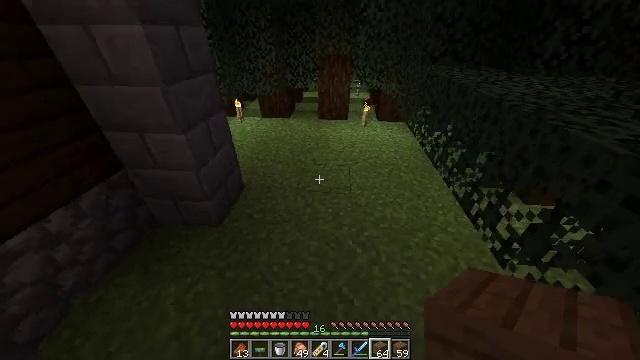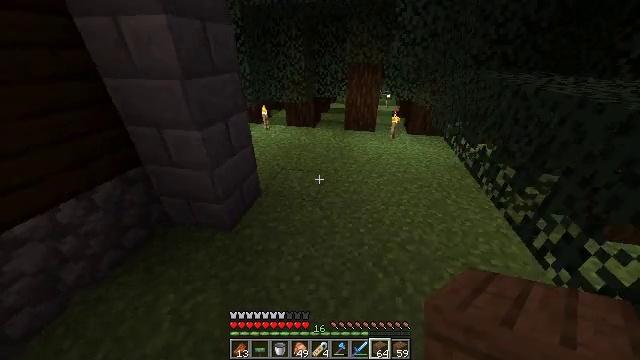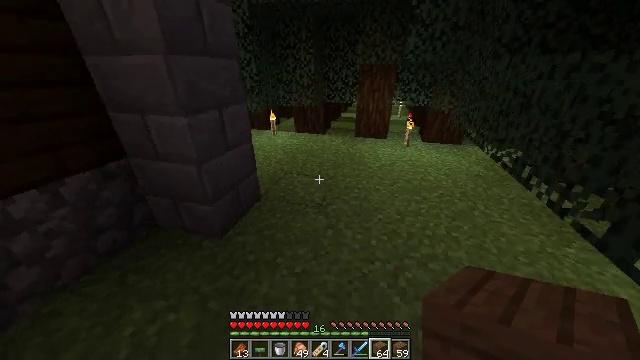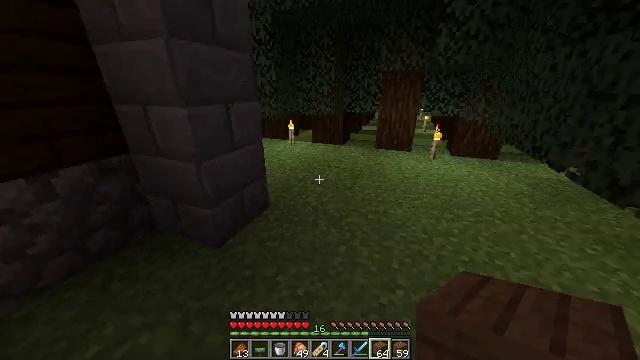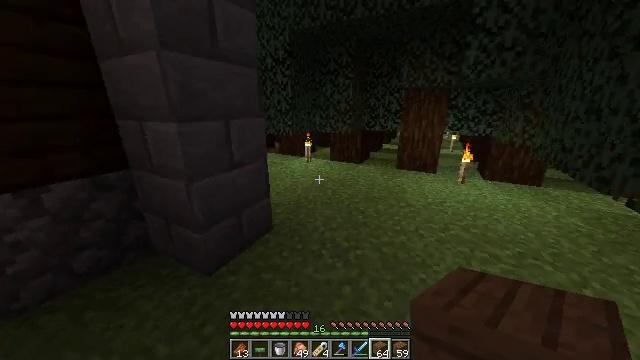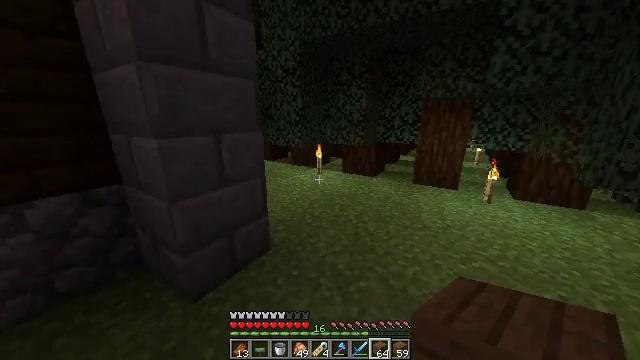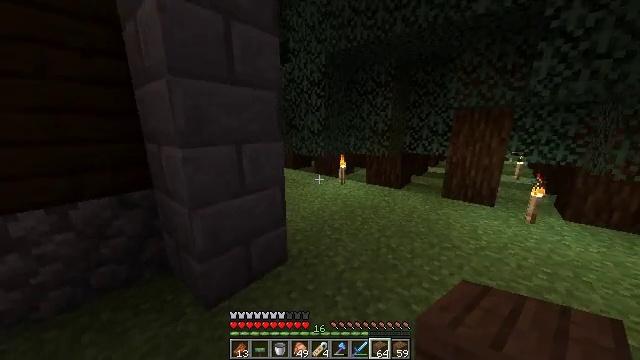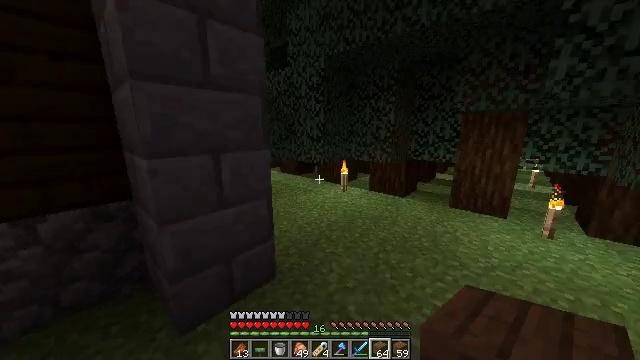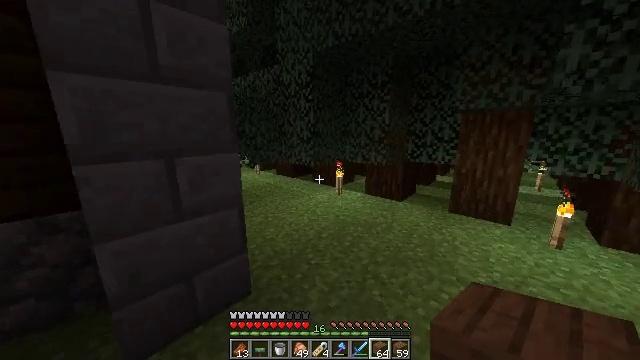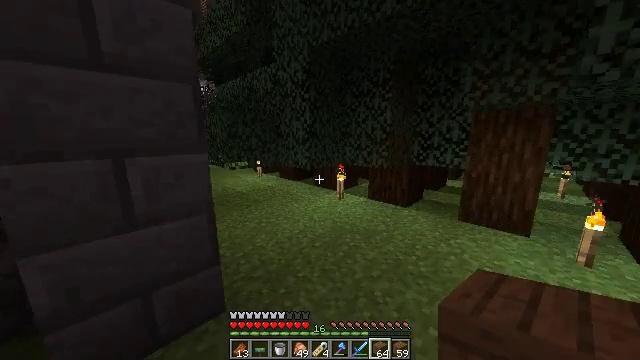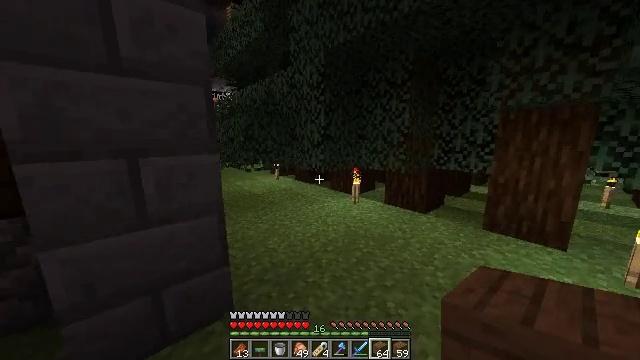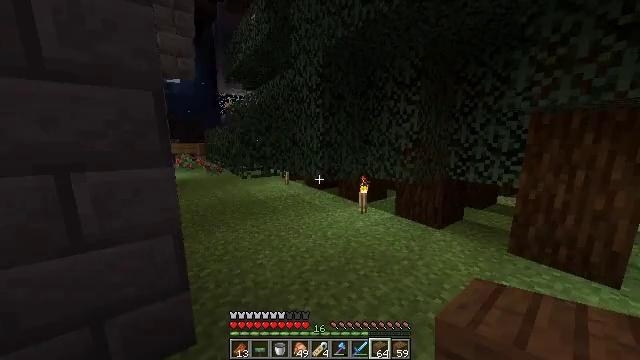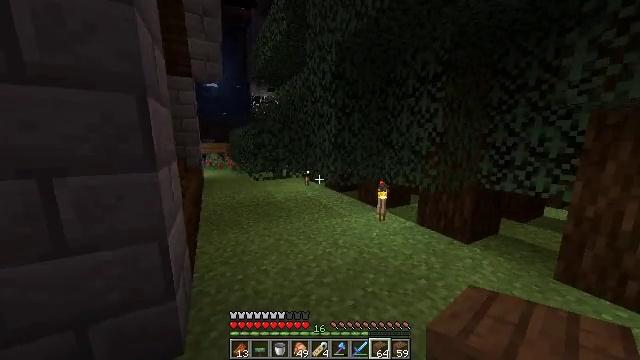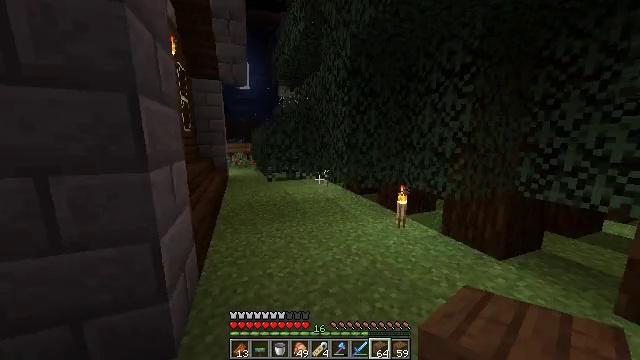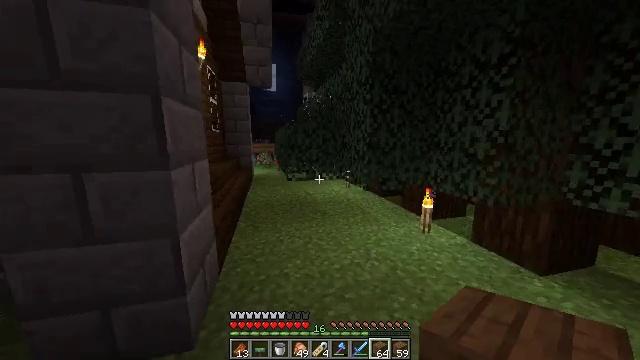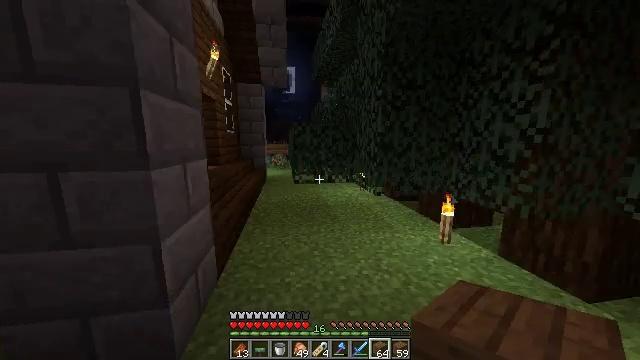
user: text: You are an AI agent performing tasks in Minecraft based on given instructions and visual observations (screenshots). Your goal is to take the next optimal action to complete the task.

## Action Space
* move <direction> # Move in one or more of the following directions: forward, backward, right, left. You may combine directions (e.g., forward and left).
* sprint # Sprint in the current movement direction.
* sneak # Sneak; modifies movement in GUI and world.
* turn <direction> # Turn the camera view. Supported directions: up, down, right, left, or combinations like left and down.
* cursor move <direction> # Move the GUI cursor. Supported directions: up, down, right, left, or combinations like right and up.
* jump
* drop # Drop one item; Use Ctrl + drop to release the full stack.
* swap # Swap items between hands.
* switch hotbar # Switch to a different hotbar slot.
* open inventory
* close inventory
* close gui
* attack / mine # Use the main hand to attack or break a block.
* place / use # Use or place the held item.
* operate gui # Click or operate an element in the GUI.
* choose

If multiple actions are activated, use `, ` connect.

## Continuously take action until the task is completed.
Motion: motion action
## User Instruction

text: Collect spruce planks and craft a spruce pressure plate.
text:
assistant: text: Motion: move forward, sprint, turn left and up
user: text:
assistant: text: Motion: move forward, turn left and up
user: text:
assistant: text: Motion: move forward, turn left and up
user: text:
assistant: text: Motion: move forward and move right, turn left and up
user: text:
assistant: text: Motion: move forward and move right, turn left and up
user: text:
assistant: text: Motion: move forward and move right, turn left and up
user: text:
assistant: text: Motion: move forward and move right, turn left and up
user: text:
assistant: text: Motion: move forward and move right
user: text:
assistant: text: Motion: move forward and move right, sprint, turn left
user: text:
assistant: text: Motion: move forward and move right, sprint, turn left
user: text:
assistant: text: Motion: move forward and move right, sprint, turn left and up
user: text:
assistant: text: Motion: move forward and move right, sprint, turn left
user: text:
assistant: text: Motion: move forward and move right, turn left
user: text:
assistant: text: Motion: move forward, turn left
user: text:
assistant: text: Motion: move forward, sprint, turn left
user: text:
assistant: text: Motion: move forward, sprint, turn left
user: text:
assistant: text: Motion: move forward, sprint, turn left
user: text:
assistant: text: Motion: move forward, sprint
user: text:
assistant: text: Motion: move forward
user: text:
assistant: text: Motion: move forward, sprint, turn left
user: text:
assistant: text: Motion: move forward, sprint, turn left
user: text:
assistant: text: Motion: move forward, sprint, turn left
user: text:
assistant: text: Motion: move forward, sprint, turn left
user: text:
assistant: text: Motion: move forward, sprint, turn left and down
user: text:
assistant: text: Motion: move forward, turn left
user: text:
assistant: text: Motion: move forward, turn left
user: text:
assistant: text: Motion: move forward, turn left
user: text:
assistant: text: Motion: move forward
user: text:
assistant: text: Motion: move forward, sprint
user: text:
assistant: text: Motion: move forward, sprint, turn right